Question: I wrote this Controller:
'''
[HttpPost]
public JsonResult CheckOut(List<POS_model> pos, double totalPayment)
{
try
{
var json = JsonConvert.SerializeObject(pos);
DataTable posTable = (DataTable)JsonConvert.DeserializeObject(json, (typeof(DataTable)));
posTable.Columns["discount_percent"].ColumnName = @"Discount %";
POS m_pos = new POS();
m_pos.Data = posTable;
m_pos.totalPayment = totalPayment;
m_pos.CheckOut();
return Json(new
{
Status = "Success"
});
}
catch
{
return Json(new
{
Status = "Fail"
});
}
}
'''
And i attempted wrote this AJAX script to call and submit the parameters to the Controller:(but it didn't work)
'''
var totalPay = 1000;
var GatherPosItems = $('#tblPOS').tableToJSON();
$.ajax({
type: 'POST',
data: JSON.stringify(GatherPosItems)+"&totalPayment="+totalPay,
url: '@Url.Action("CheckOut", "POS")',
dataType: "json",
contentType: 'application/json; charset=utf-8',
success: function (data) {
alert('Success');
},
error: function (req, status, errorObj) {
alert(errorObj.toString());
}
});
'''
The 'GatherPosItems' is a JSON with multiple "Rows" or Objects, so it's an array.
I added a parameter 'totalPayment'.
How can i pass Both 'GatherPosItems' and 'totalPayment' to the Controller?
my Model:
'''
public class POS_model
{
public string Qty { get; set; }
public string description { get; set; }
public string price { get; set; }
public string discount_percent { get; set; }
public string Discount_amount { get; set; }
public string Discounted_price { get; set; }
public string Line_total { get; set; }
public string is_vat { get; set; }
public string track_type { get; set; }
public string item_line_id { get; set; }
public string id { get; set; }
public string sale_code { get; set; }
public string reference { get; set; }
public string unit_of_measure { get; set; }
public string location { get; set; }
public string item_code { get; set; }
}
'''
My 'GatherPosItems''s RESULT:

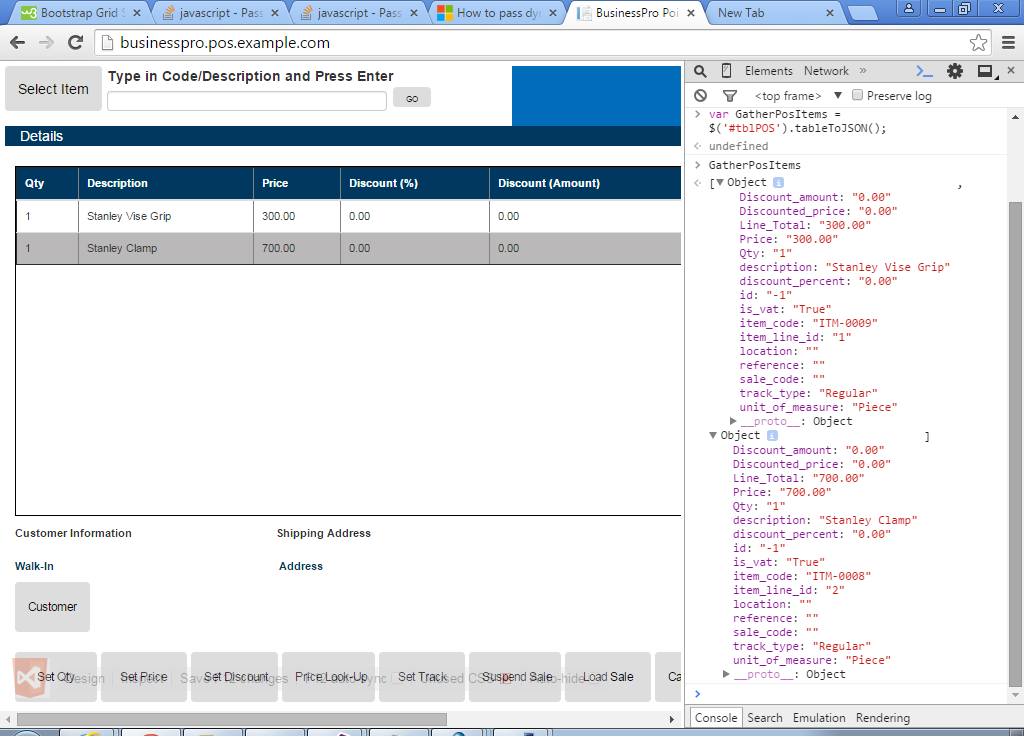
Answer: You concatenate a non-JSON string ('&totalPayment="+totalPay') to the JSON returned from 'JSON.stringify' function, which corrupts the format of data being sent to the server and makes the model binder unable to parse it.
The following should work:
'''
$.ajax({
type: 'POST',
data: JSON.stringify({pos: GatherPosItems, totalPayment: totalPay}),
url: '@Url.Action("CheckOut", "POS")',
dataType: "json",
contentType: 'application/json; charset=utf-8',
success: function(data) {
alert('Success');
},
error: function(req, status, errorObj) {
alert(errorObj.toString());
}
});
'''